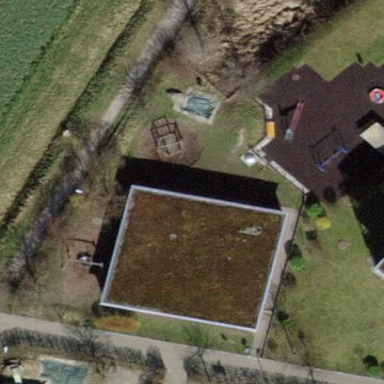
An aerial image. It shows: Kindergarten with flat roof.